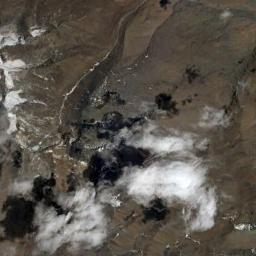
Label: cloud